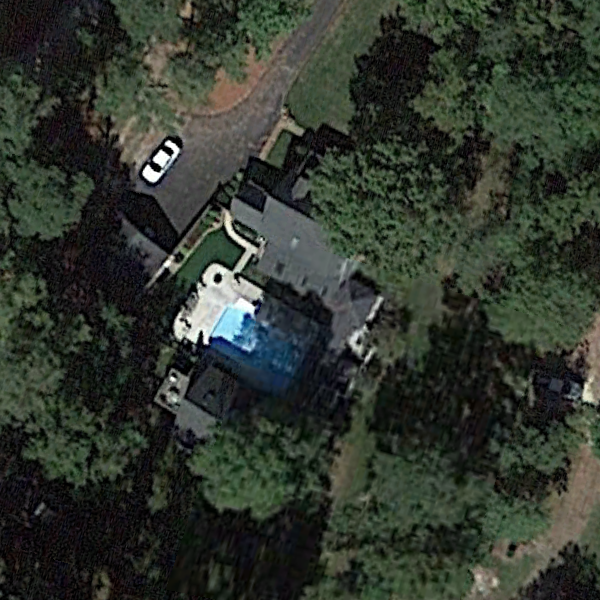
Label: SparseResidential